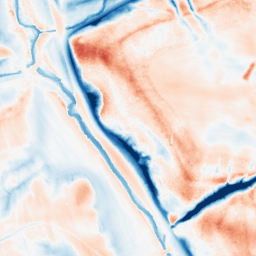
Category: classical
Decomposition family: gaussian
Decomposition parameters: sigma: 10
Upsampling method: quadratic
Upsampling parameters: scale: 8
Upsampling scale: 8